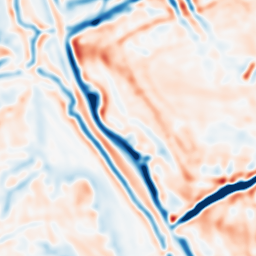
Category: multiscale
Decomposition family: dog
Decomposition parameters: sigma_low: 3
sigma_high: 5
Upsampling method: quintic
Upsampling parameters: scale: 2
Upsampling scale: 2